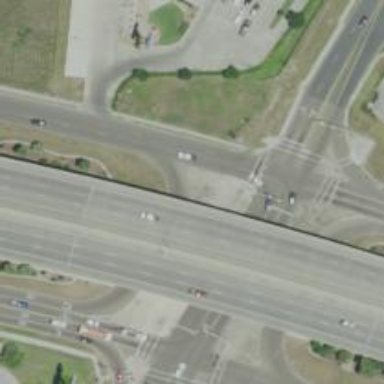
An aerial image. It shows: Secondary link road.